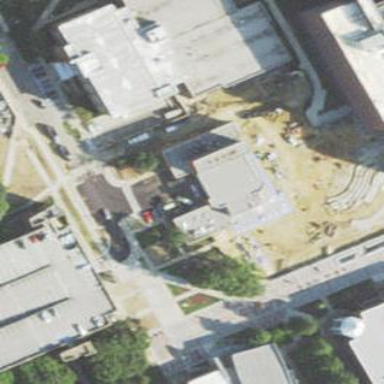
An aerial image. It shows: Theater building.